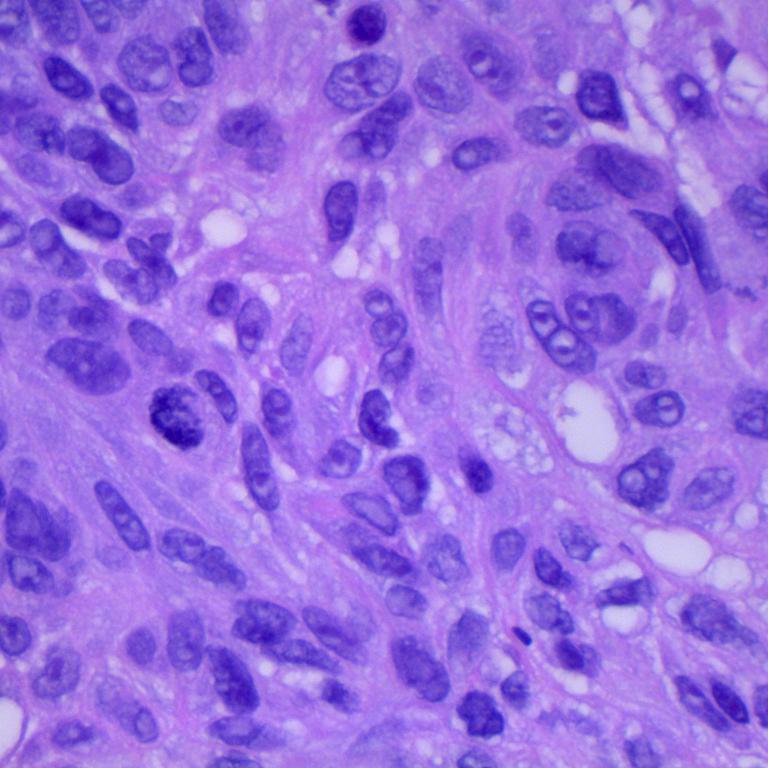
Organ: lung
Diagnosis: squamous carcinomas